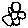
Label: flower